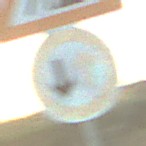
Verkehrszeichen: VorrangDesGegenverkehrs
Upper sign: Arbeitsstelle
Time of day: SunriseSunset
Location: Outdoor (Nature)
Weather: PartlyCloudy
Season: NotSpecified
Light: Natural